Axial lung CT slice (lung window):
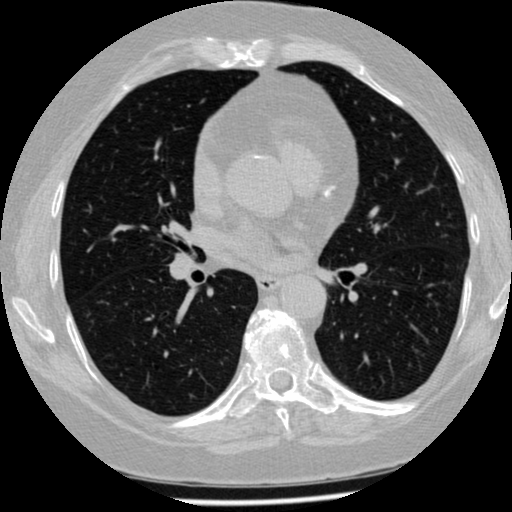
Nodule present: no